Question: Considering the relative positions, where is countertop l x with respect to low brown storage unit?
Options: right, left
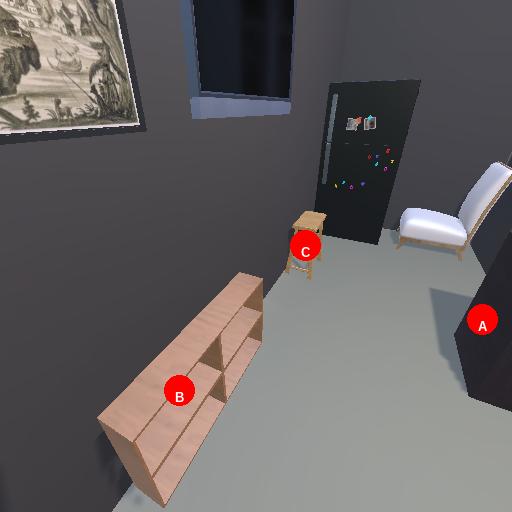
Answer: right